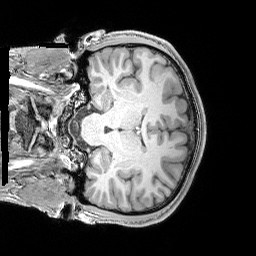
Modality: T1w
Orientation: coronal
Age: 20
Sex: male
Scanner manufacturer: siemens
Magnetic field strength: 3 T
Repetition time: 2.53 s
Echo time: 0.00326 s